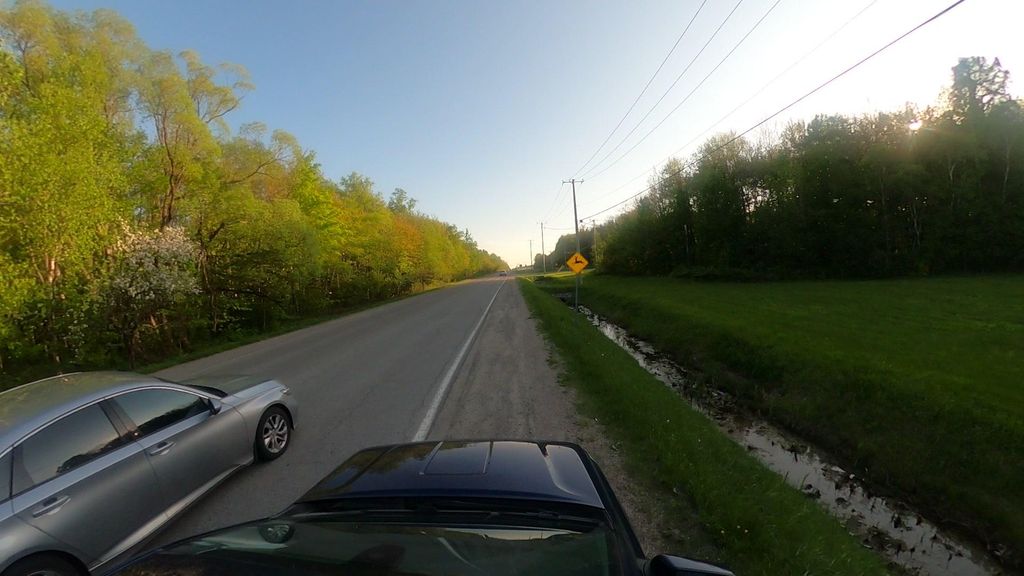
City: quebec_city